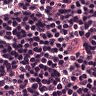
Metastatic tissue present: no